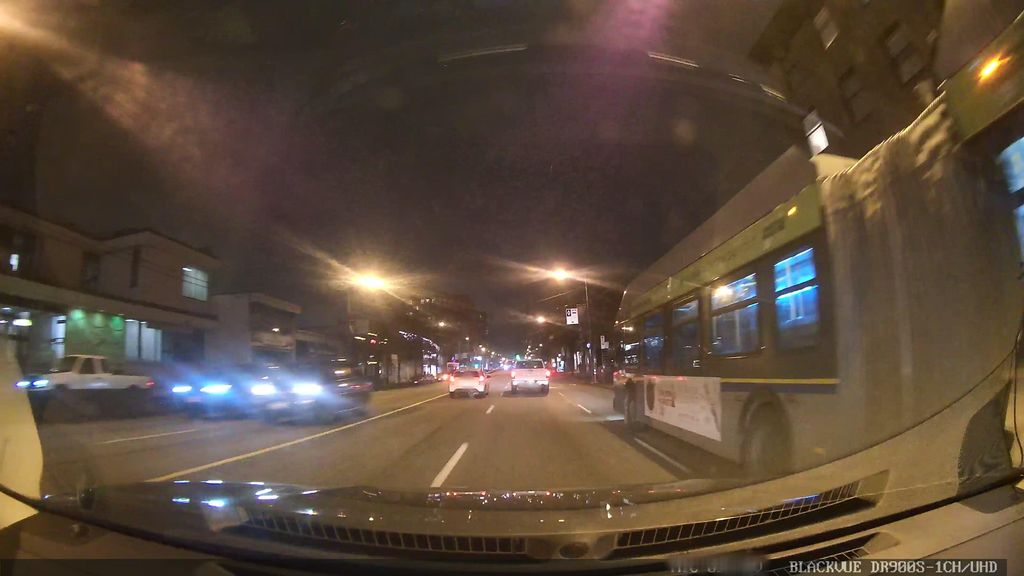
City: vancouver